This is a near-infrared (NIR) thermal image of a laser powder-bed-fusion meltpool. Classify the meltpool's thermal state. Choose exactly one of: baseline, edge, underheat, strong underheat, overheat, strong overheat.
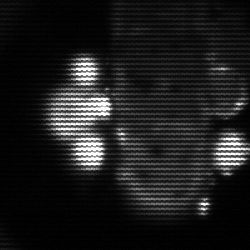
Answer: strong underheat